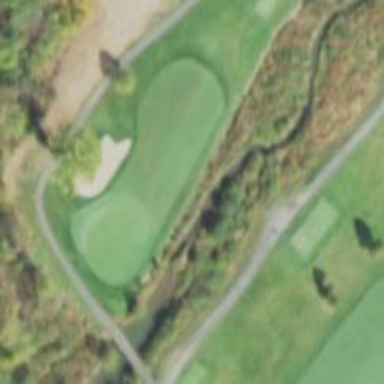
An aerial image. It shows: Golf fairway surrounded by grass.